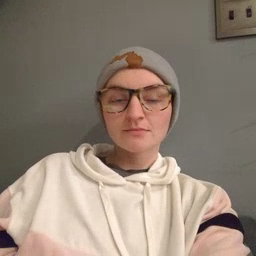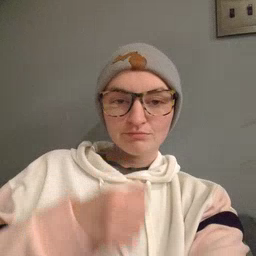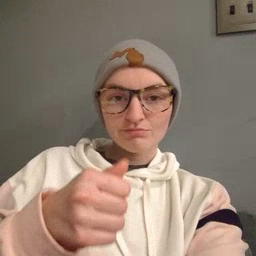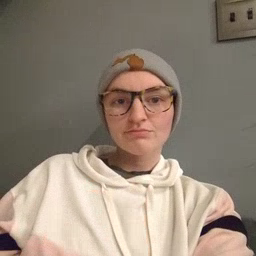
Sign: hide